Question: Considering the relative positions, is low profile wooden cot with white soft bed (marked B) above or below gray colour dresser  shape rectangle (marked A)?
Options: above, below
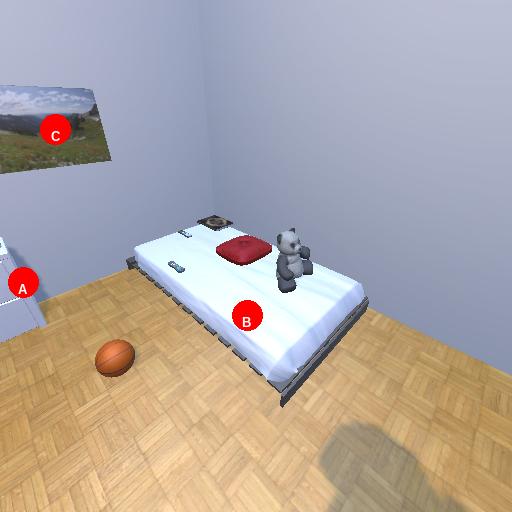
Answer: above